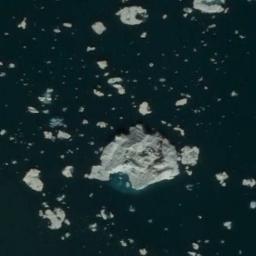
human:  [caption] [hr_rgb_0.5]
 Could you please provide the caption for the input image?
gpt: There is a big ice and many small ice on the deep blue sea .

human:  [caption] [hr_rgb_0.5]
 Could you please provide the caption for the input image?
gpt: A large piece of ice and many small pieces of ice scattered on the deep blue sea .

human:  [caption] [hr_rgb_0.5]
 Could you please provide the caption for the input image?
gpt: A large piece of sea ice and some small pieces of ice sea float in the deep blue sea .

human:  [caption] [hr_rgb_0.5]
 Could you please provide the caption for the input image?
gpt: The sea is surrounded by sea ice .

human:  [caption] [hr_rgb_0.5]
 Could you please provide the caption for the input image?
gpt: There are some pieces of sea ice .